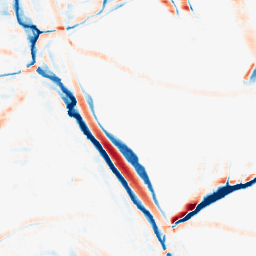
Category: morphological
Decomposition family: morphological_rect
Decomposition parameters: operation: average
width: 20
height: 10
Upsampling method: bilinear
Upsampling parameters: scale: 4
Upsampling scale: 4